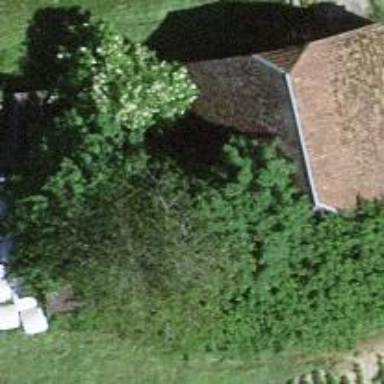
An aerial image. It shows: Rural barn.